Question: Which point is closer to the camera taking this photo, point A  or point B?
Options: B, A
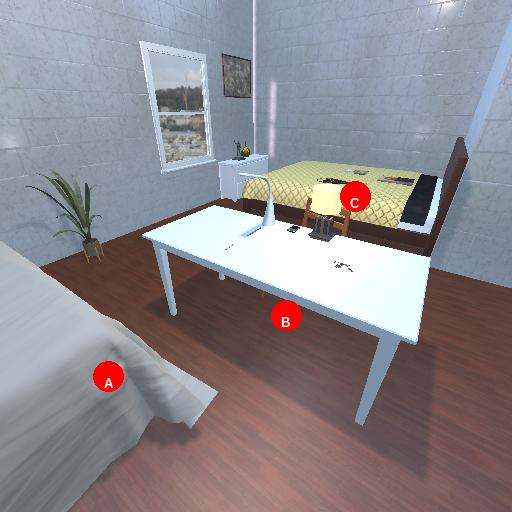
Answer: B